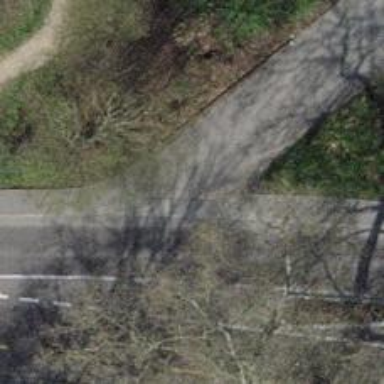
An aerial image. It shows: Unmarked crossing on asphalt footway.